Question: I am useing the swreveal to do the slide menu which i want to add search bar in it. However, the search bar has been covered by the parent view.

'''
slide_areaWidth = self.revealViewController().rightViewRevealWidth
searchBar = UISearchBar(frame: CGRectMake(300, 0, 60, 64))
var searchDisplayController: UISearchDisplayController = UISearchDisplayController()
searchDisplayController = UISearchDisplayController(searchBar: searchBar, contentsController: self)
//searchDisplayController.delegate = self
searchDisplayController.searchResultsDataSource = self
self.tableView.tableHeaderView = searchBar
self.tableView.tableHeaderView!.frame = CGRectMake(300, 0, 60, 64);
'''
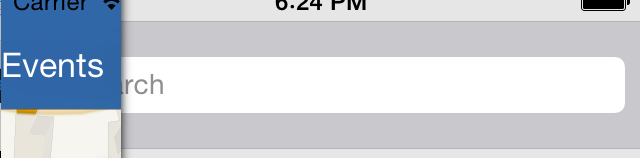
Answer: There is a simple way that can solve this issue which can be find in SWRevealViewController.m
Swift:
'self.revealViewController().rightViewRevealOverdraw = 0'